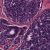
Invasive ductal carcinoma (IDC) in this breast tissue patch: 0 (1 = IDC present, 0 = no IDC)